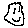
Label: smiley face